Question: I've created a pivot table using Apache POI 3.11. like this:
'''
FileInputStream file = new FileInputStream(new File(path+fname));
XSSFWorkbook workbook = new XSSFWorkbook(file);
XSSFSheet sheet = workbook.getSheetAt(0);
//area of pivot data
AreaReference a=new AreaReference("A1:J4");
CellReference b=new CellReference("N5");
XSSFPivotTable pivotTable = sheet.createPivotTable(a,b);
//insert row
pivotTable.addRowLabel(3);
pivotTable.addRowLabel(6);
//insert column
pivotTable.addColumnLabel(DataConsolidateFunction.COUNT, 5);
//export
FileOutputStream output_file =
new FileOutputStream(new File(path+"POI_XLS_Pivot_Example.xlsx"));
workbook.write(output_file);//write excel document to output stream
output_file.close(); //close the file
'''
After I generated the report, it shows the row correctly. But it doesn't show a column label:

I want to display the column label in my pivot table like this:
<URL>
<URL>
Does anyone know the solution for this problem?
Thanks.
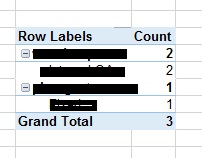
Answer: The following method (a slightly modified version of XSSFPivotTable.addRowLabel) adds a "normal" pivot column label:
'''
public static void addColLabel(XSSFPivotTable pivotTable, int columnIndex) {
AreaReference pivotArea = new AreaReference(pivotTable.getPivotCacheDefinition().getCTPivotCacheDefinition()
.getCacheSource().getWorksheetSource().getRef());
int lastRowIndex = pivotArea.getLastCell().getRow() - pivotArea.getFirstCell().getRow();
int lastColIndex = pivotArea.getLastCell().getCol() - pivotArea.getFirstCell().getCol();
if (columnIndex > lastColIndex) {
throw new IndexOutOfBoundsException();
}
CTPivotFields pivotFields = pivotTable.getCTPivotTableDefinition().getPivotFields();
CTPivotField pivotField = CTPivotField.Factory.newInstance();
CTItems items = pivotField.addNewItems();
pivotField.setAxis(STAxis.AXIS_COL);
pivotField.setShowAll(false);
for (int i = 0; i <= lastRowIndex; i++) {
items.addNewItem().setT(STItemType.DEFAULT);
}
items.setCount(items.sizeOfItemArray());
pivotFields.setPivotFieldArray(columnIndex, pivotField);
CTColFields rowFields;
if (pivotTable.getCTPivotTableDefinition().getColFields() != null) {
rowFields = pivotTable.getCTPivotTableDefinition().getColFields();
} else {
rowFields = pivotTable.getCTPivotTableDefinition().addNewColFields();
}
rowFields.addNewField().setX(columnIndex);
rowFields.setCount(rowFields.sizeOfFieldArray());
}
'''